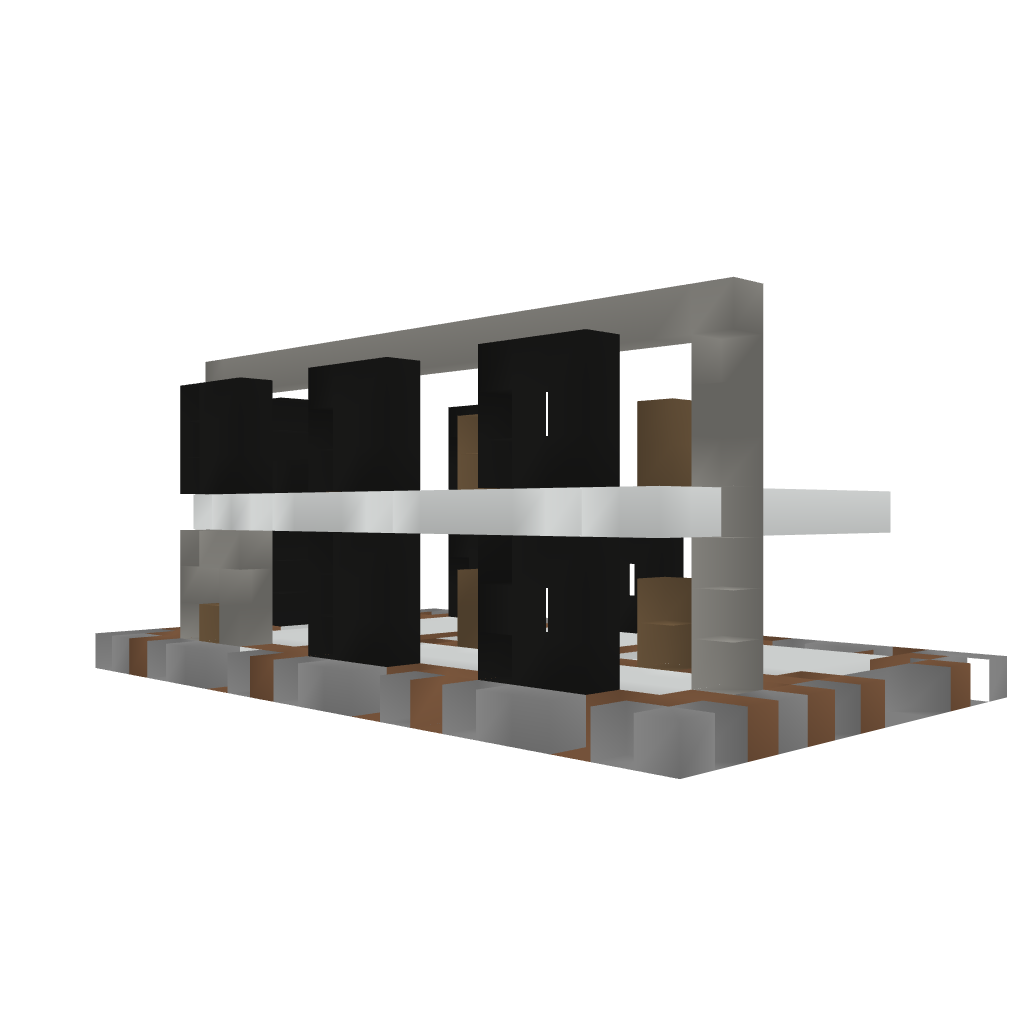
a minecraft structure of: Modern House #4